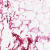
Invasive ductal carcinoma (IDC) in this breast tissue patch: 0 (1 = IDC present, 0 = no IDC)